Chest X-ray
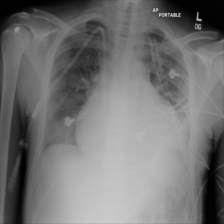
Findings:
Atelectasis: negative
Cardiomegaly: negative
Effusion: negative
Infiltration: negative
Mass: negative
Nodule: negative
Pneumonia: negative
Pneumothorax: negative
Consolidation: negative
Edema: negative
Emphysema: negative
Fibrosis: negative
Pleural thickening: negative
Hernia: negative